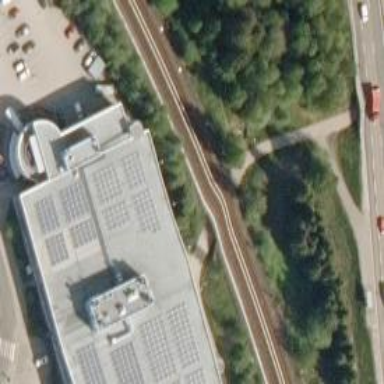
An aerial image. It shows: Asphalt cycleway designed as connection.